Question: I'm sure this is very simple but i can't articulate well enough to find solution online. I have put image below of what i'm trying to do.
I have two columns one with states if 'completed' or 'incomplete' and a second that states 'in-date' or 'out of date'. I need the third column to display 3 possible outcomes.
- - -
I have tried various IF/AND/OR formulas etc all to no avail.

Lots of formulas, but none that would satisfy all rules.
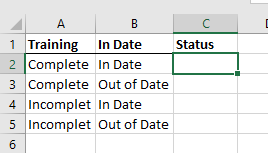
Answer: '''
=IF(A2="Incomplete","Incomplete",IF(B2="In Date","COMPLETE","OUT OF DATE"))
'''
should be sufficient.